Here is a 2-D grayscale rendering of raw rotating-machine vibration samples (signal-to-image). Based on the visible evidence, which rotor condition applies: normal, misalignment, unbalance, looseness?
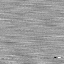
Answer: normal